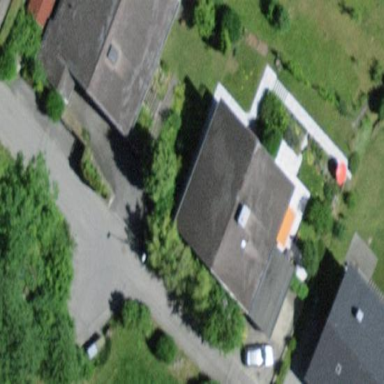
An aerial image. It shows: Residential building.